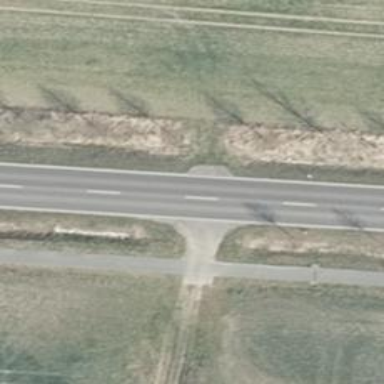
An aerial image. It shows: Asphalt road classified as primary highway.